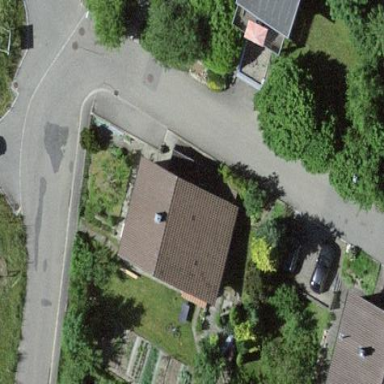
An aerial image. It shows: Residential building.